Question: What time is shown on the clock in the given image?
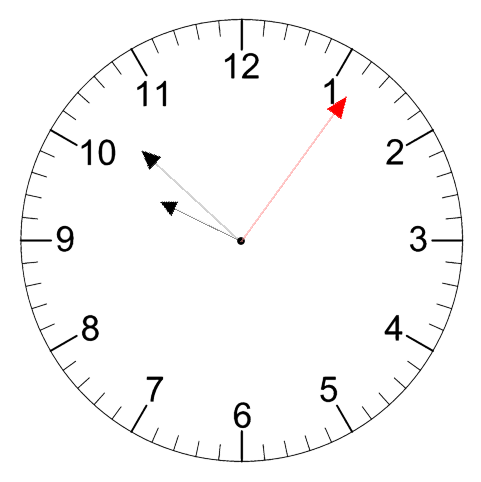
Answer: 09:52:06